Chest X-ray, PA view. Patient: 58 years old, sex M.
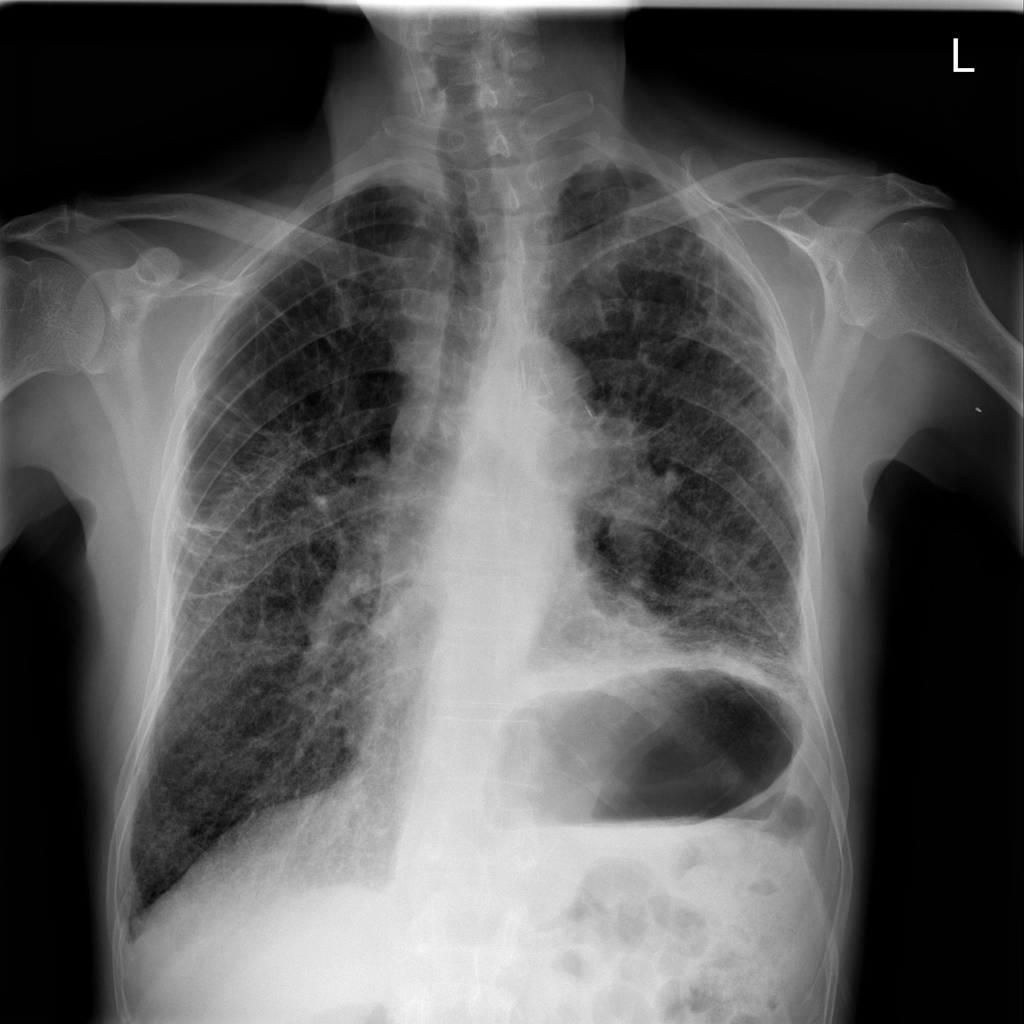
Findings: No Finding